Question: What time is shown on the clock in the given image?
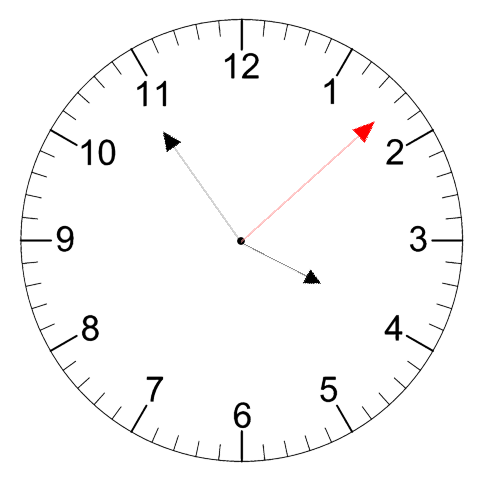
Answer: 03:54:08